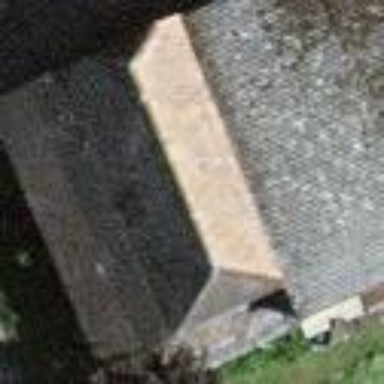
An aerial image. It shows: Rural barn.